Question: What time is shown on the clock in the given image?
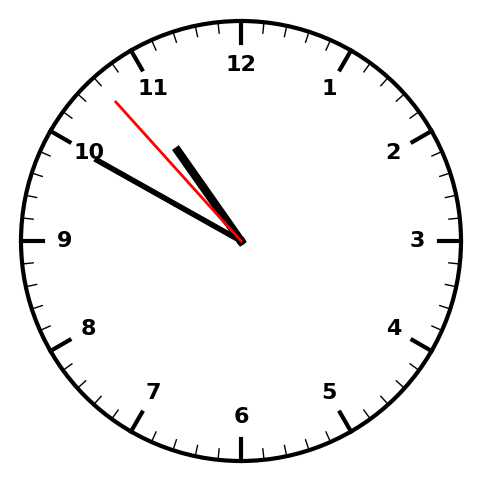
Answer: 10:49:53